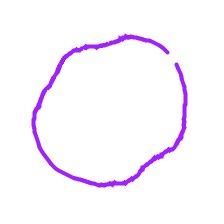
Shape: circle